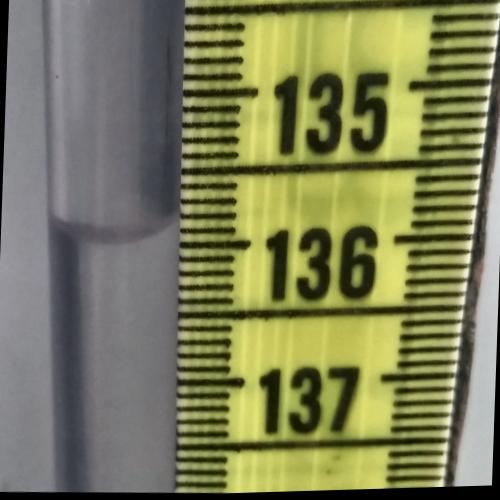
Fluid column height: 135.9 cm